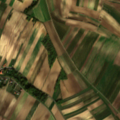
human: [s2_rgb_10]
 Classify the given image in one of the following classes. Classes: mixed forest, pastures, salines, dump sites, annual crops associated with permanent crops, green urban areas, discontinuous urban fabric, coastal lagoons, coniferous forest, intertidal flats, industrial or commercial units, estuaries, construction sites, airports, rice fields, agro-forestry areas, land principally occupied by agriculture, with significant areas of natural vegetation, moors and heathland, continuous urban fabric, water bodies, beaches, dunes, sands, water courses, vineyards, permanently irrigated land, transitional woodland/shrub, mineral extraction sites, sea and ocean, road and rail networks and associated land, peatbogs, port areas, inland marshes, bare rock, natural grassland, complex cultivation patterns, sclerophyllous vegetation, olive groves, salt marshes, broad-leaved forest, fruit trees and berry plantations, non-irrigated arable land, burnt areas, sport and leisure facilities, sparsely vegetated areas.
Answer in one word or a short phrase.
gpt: discontinuous urban fabric, non-irrigated arable land, vineyards, land principally occupied by agriculture, with significant areas of natural vegetation